Field crop: tomato
Growth stage: 2
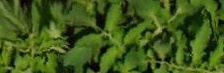
Species: tomato